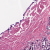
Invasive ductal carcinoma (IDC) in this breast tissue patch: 0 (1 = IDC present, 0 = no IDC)